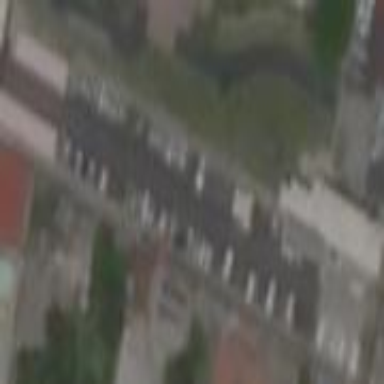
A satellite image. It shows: Parking area with surface.